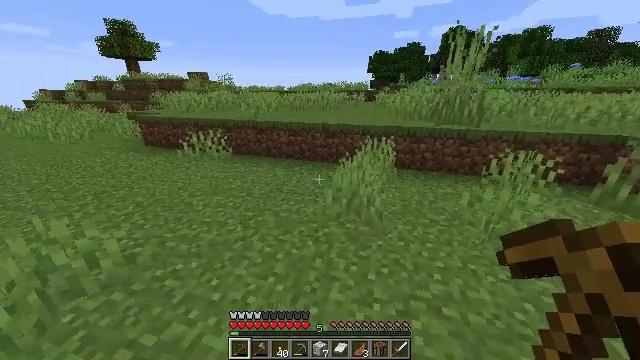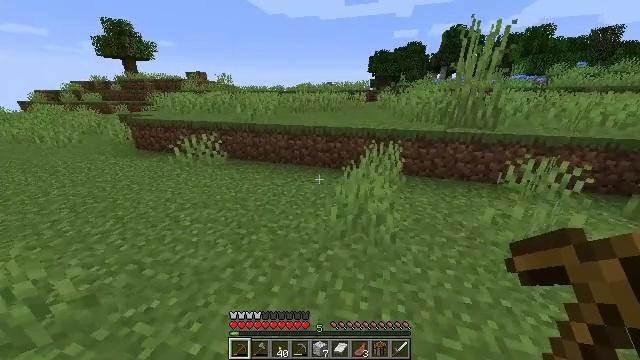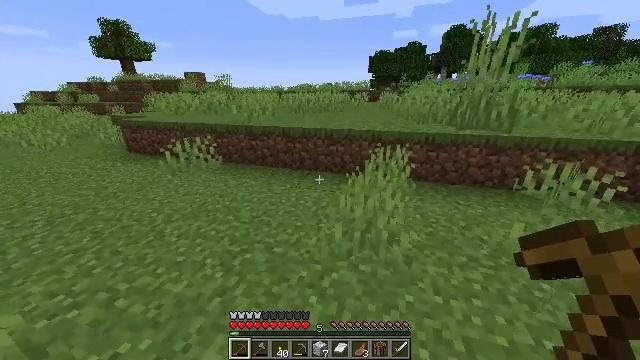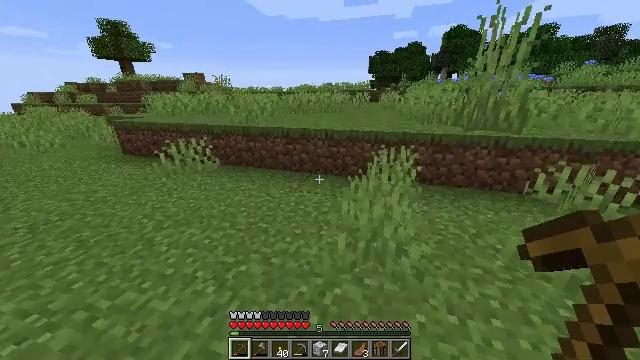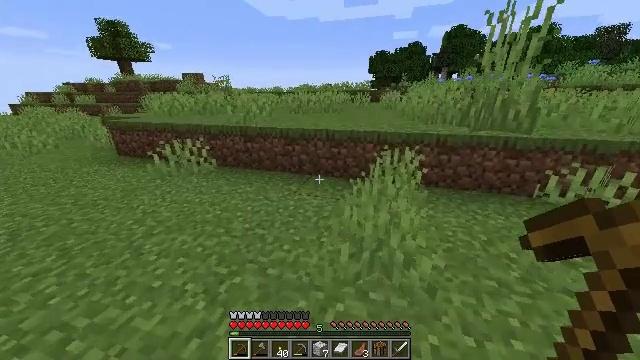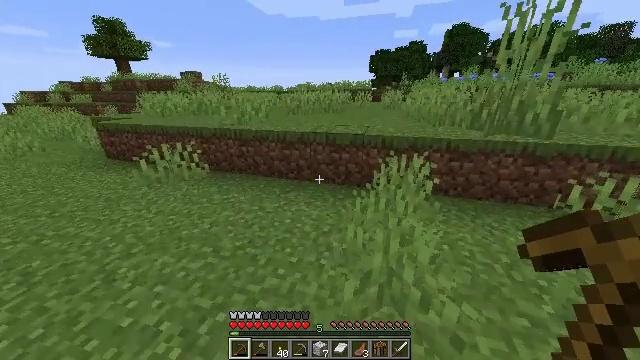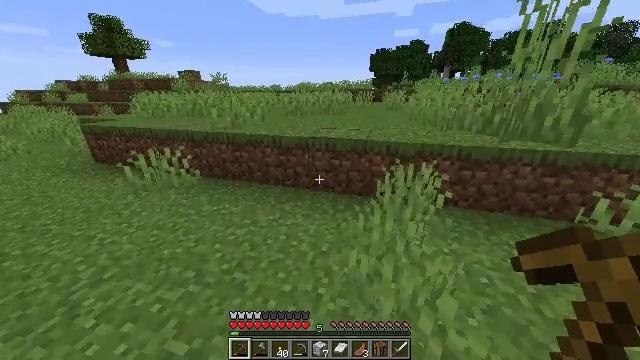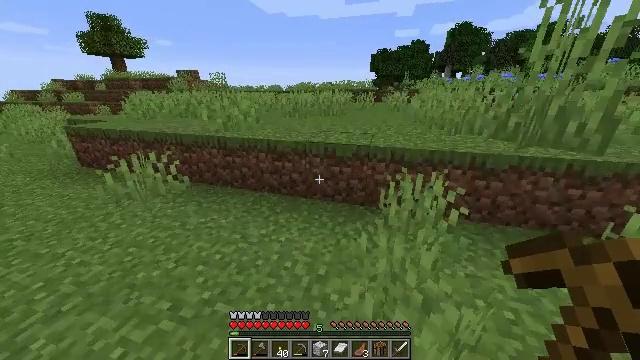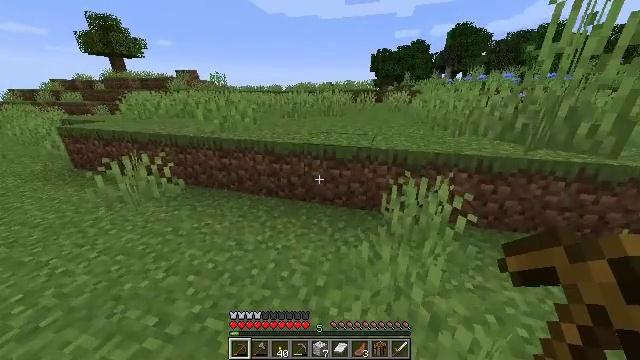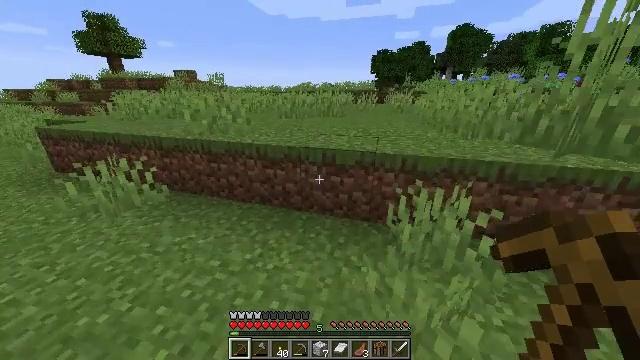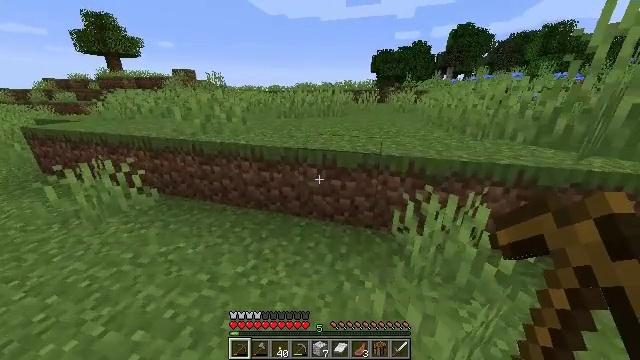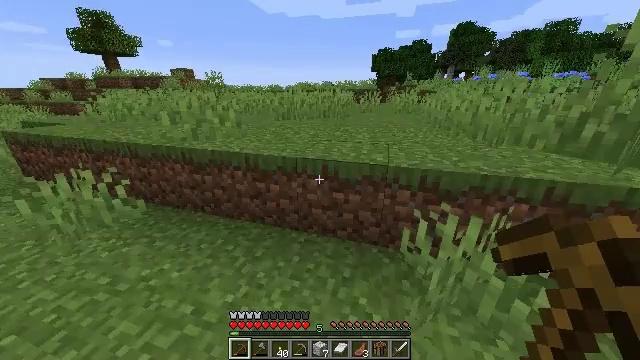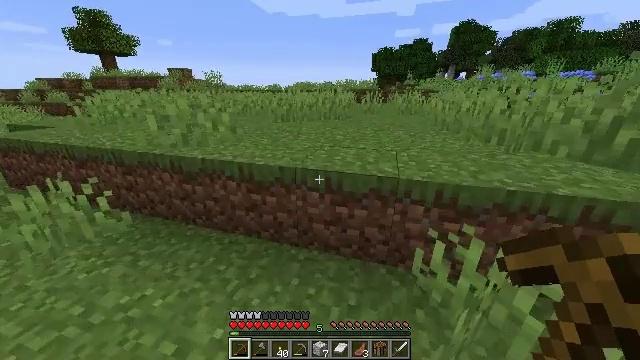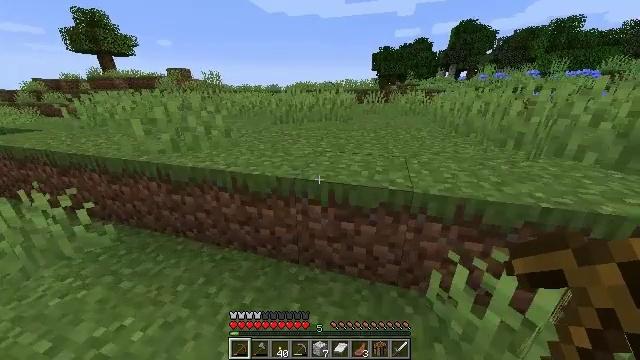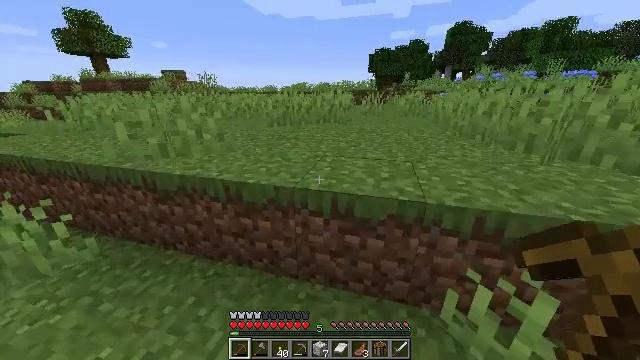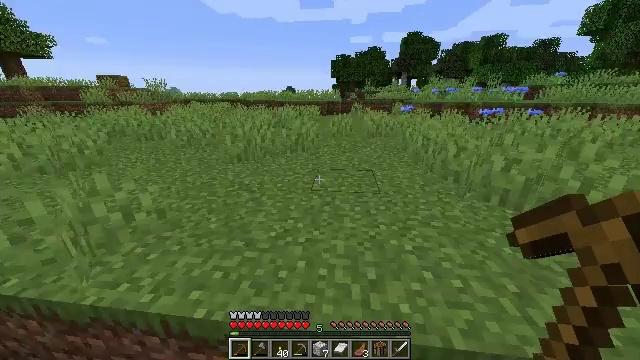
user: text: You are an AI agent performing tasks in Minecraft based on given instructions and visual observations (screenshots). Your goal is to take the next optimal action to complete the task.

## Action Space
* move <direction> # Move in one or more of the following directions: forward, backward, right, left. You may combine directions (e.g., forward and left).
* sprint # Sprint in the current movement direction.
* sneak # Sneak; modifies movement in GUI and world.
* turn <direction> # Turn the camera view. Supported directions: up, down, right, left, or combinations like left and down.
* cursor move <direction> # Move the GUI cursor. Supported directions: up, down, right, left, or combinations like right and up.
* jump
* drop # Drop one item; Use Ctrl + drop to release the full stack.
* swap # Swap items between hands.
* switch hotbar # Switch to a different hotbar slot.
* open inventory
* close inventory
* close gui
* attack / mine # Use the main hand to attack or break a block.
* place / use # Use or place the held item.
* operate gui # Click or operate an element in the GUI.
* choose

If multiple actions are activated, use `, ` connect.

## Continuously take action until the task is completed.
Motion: motion action
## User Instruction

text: Attack the sunflower to harvest it.
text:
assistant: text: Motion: move forward, sprint
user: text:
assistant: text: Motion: move forward, sprint
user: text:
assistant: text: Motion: move forward, sprint
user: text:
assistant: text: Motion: move forward, sprint
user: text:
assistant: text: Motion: move forward, sprint
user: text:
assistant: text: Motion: move forward, sprint
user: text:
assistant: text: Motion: move forward, sprint
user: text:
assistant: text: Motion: move forward, sprint
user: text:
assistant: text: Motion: move forward, sprint
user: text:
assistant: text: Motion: move forward, sprint
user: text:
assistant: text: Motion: move forward, sprint
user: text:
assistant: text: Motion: move forward, sprint
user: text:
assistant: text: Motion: move forward, sprint
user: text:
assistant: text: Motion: move forward, sprint, jump
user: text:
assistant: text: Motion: move forward, sprint, turn right, jump
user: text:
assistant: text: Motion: move forward, sprint, turn right, jump
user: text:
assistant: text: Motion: move forward, sprint, jump
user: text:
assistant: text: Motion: move forward, sprint, jump
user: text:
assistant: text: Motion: move forward, sprint, turn right, jump
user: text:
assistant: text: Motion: move forward, sprint, turn right
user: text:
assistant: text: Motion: move forward, sprint
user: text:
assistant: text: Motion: move forward, sprint
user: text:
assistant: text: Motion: move forward, sprint
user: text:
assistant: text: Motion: move forward, sprint, turn right
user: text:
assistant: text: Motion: move forward, sprint, turn right
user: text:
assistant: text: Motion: move forward, sprint, turn right
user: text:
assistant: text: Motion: move forward, sprint, turn right
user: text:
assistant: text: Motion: move forward, sprint, turn right
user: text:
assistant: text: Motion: move forward, sprint, turn right and up
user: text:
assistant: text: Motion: move forward, sprint